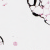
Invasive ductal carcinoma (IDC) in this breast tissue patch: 0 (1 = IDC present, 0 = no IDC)